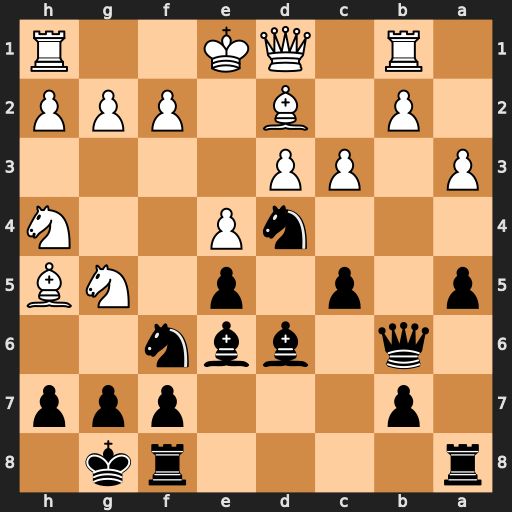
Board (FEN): r4rk1/1p3ppp/1q1bbn2/p1p1p1NB/3nP2N/P1PP4/1P1B1PPP/1R1QK2R
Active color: b
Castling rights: K
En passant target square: -
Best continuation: Bb3 cxd4 Bxd1